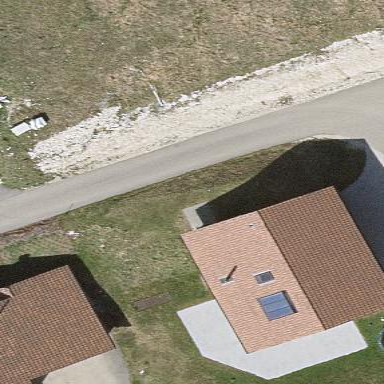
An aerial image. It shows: Simple and straightforward house.